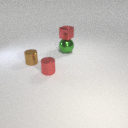
small brown metal cylinder to the left of large green metal sphere